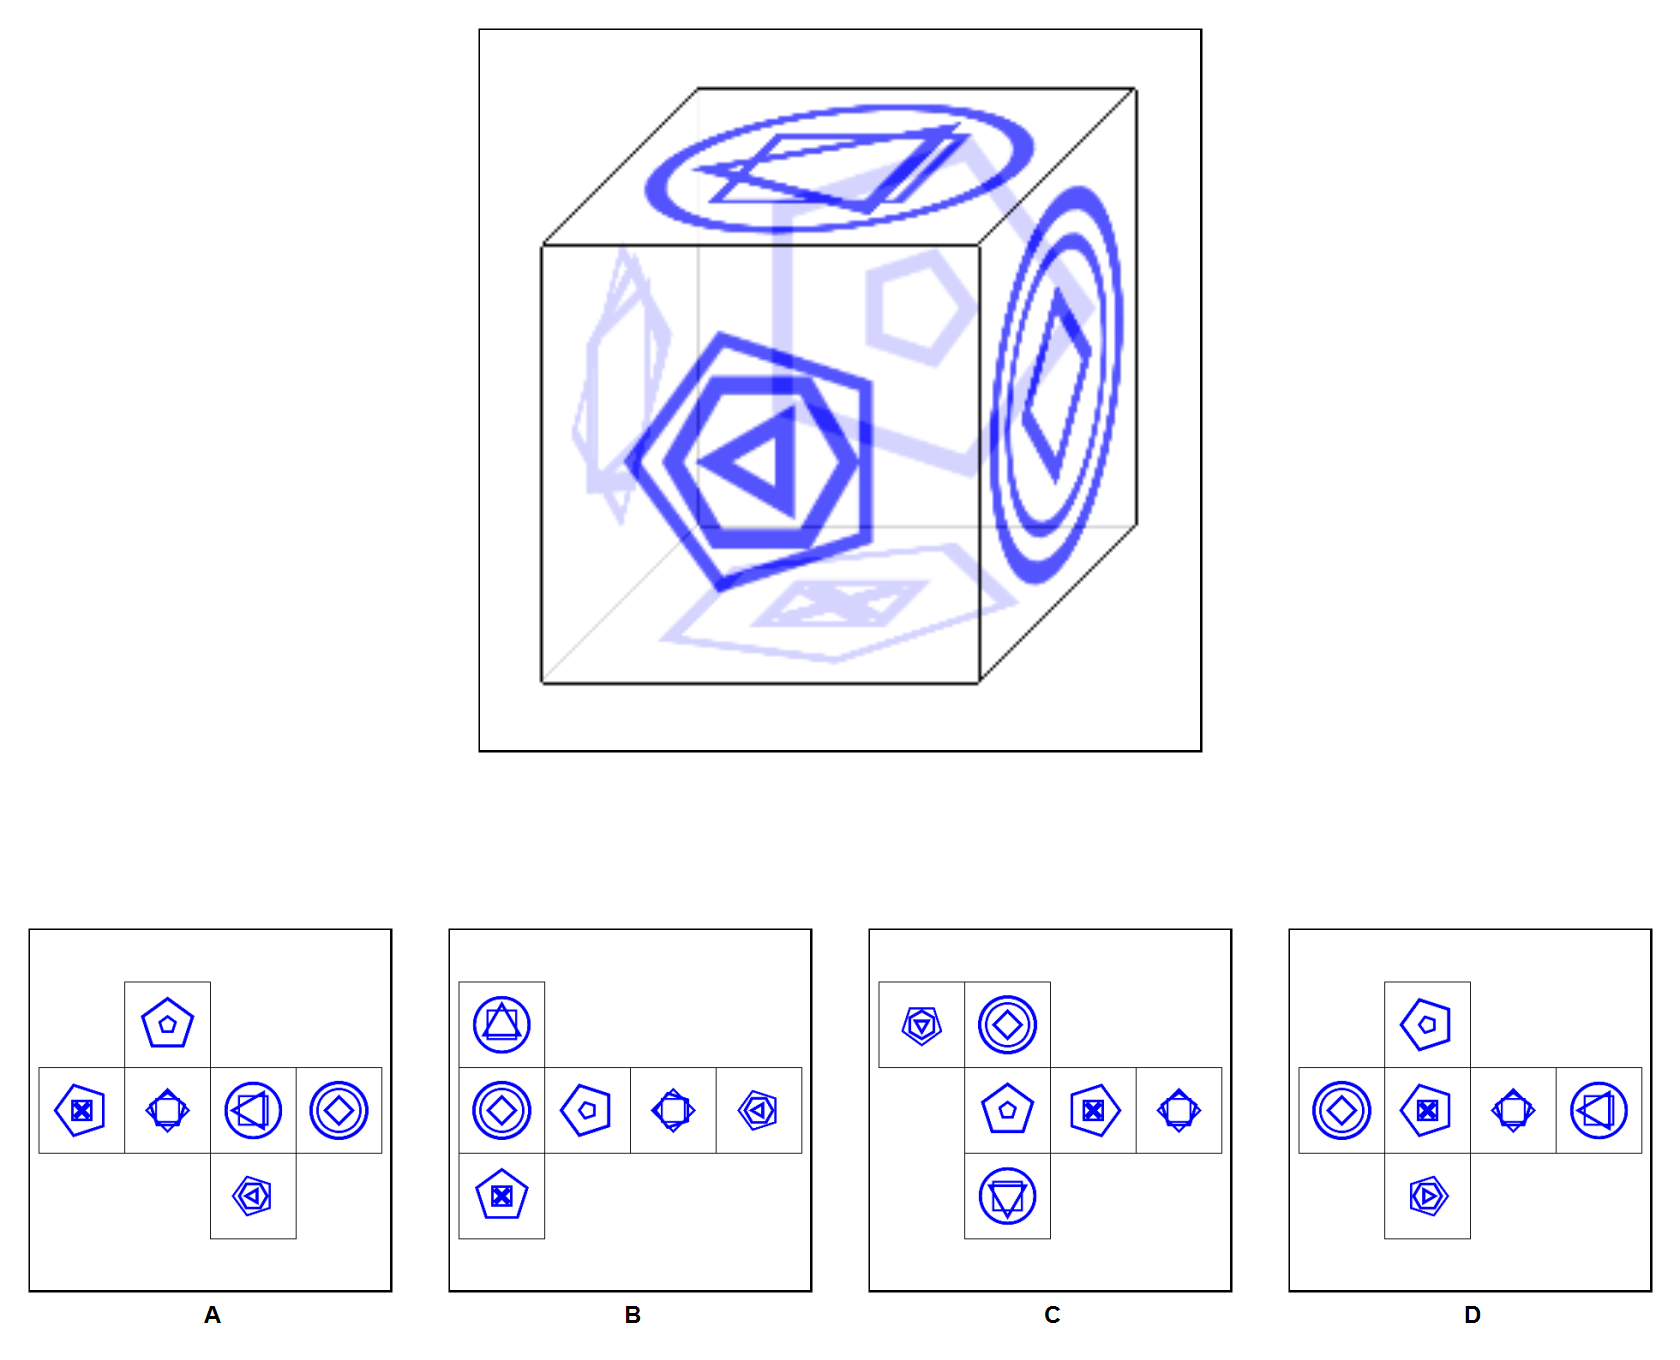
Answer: C